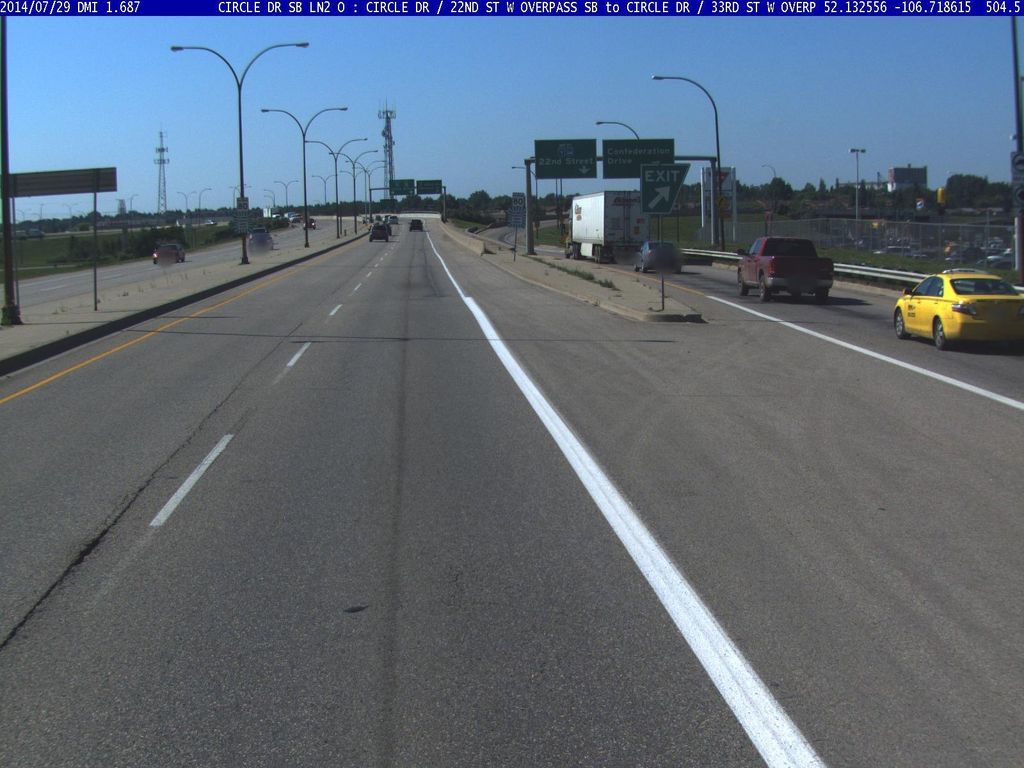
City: saskatoon